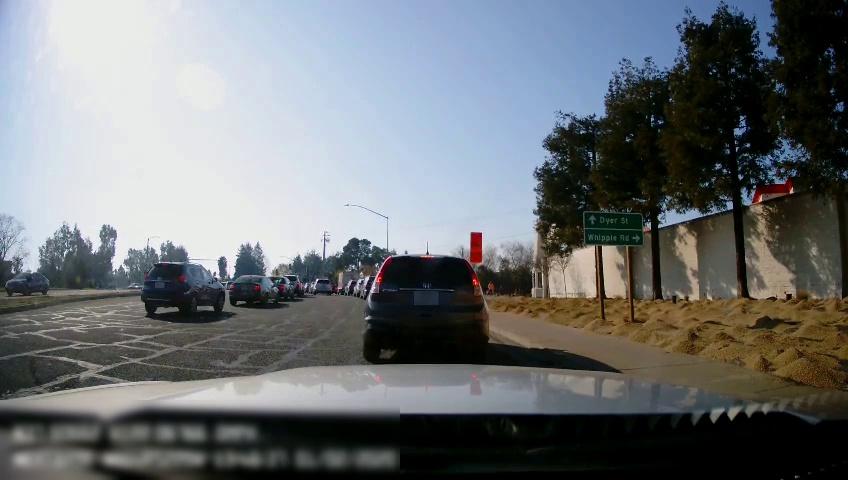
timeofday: Dusk/Dawn/Twilight
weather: Sunny
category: Drivable Space
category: Drivable Space
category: Vehicles | Car
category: Vehicles | SUV
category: Vehicles | SUV
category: Vehicles | SUV
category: Vehicles | Car
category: Vehicles | SUV
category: Vehicles | SUV
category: Vehicles | SUV
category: Vehicles | SUV
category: Vehicles | Truck
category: Vehicles | SUV
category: Pedestrians
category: Pedestrians
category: Traffic | Signs
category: Traffic | Signs